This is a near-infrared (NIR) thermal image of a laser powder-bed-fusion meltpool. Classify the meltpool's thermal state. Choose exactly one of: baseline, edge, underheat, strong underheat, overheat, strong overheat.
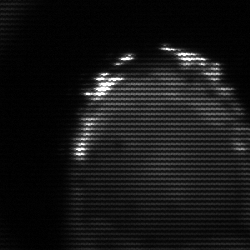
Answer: edge